Question: I know simple definition of typedef :
'''
typedef is a keyword in C to assign alternative names to types.
'''
Following this definition I tried to implement typedef as following :
'''
int main()
{
typedef long mylong; //as per my knowledge after this statement mylong will be treated as long
int long b; // this works fine
int mylong c; // but this gives error
}
'''
I tried this on gcc. And following is the error
I know this error means I didn't get actual concept of typedef. Can anybody please tell me where I am wrong?
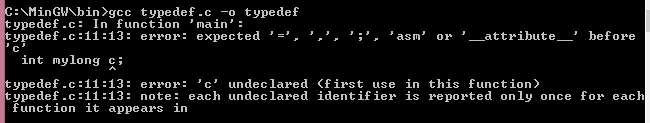
Answer: Unlike '#define', 'typedef' is a mechanism for introducing a new name for a type, as opposed to a textual substitution.
Recall that types 'long int', 'int long', and 'long' are three that refer to the same C type. When you use 'typedef', you make another synonym referring to that same type.
When you use it like this
'''
mylong x = 123;
'''
the usage is correct: 'mylong' is used like a name of a type. However, when you try using it in combination with 'int', like this
'''
int mylong x = 123;
'''
the compiler reports an error because 'int mylong' does not name a valid type. To the compiler it looks the same as if you wrote, say 'int float x = 5' or 'struct mystruct int z = ...'.